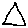
Label: triangle